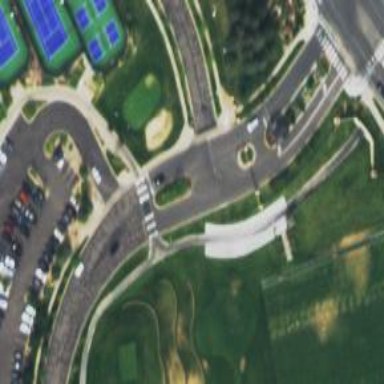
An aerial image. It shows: Golf cartpath that is also road path.